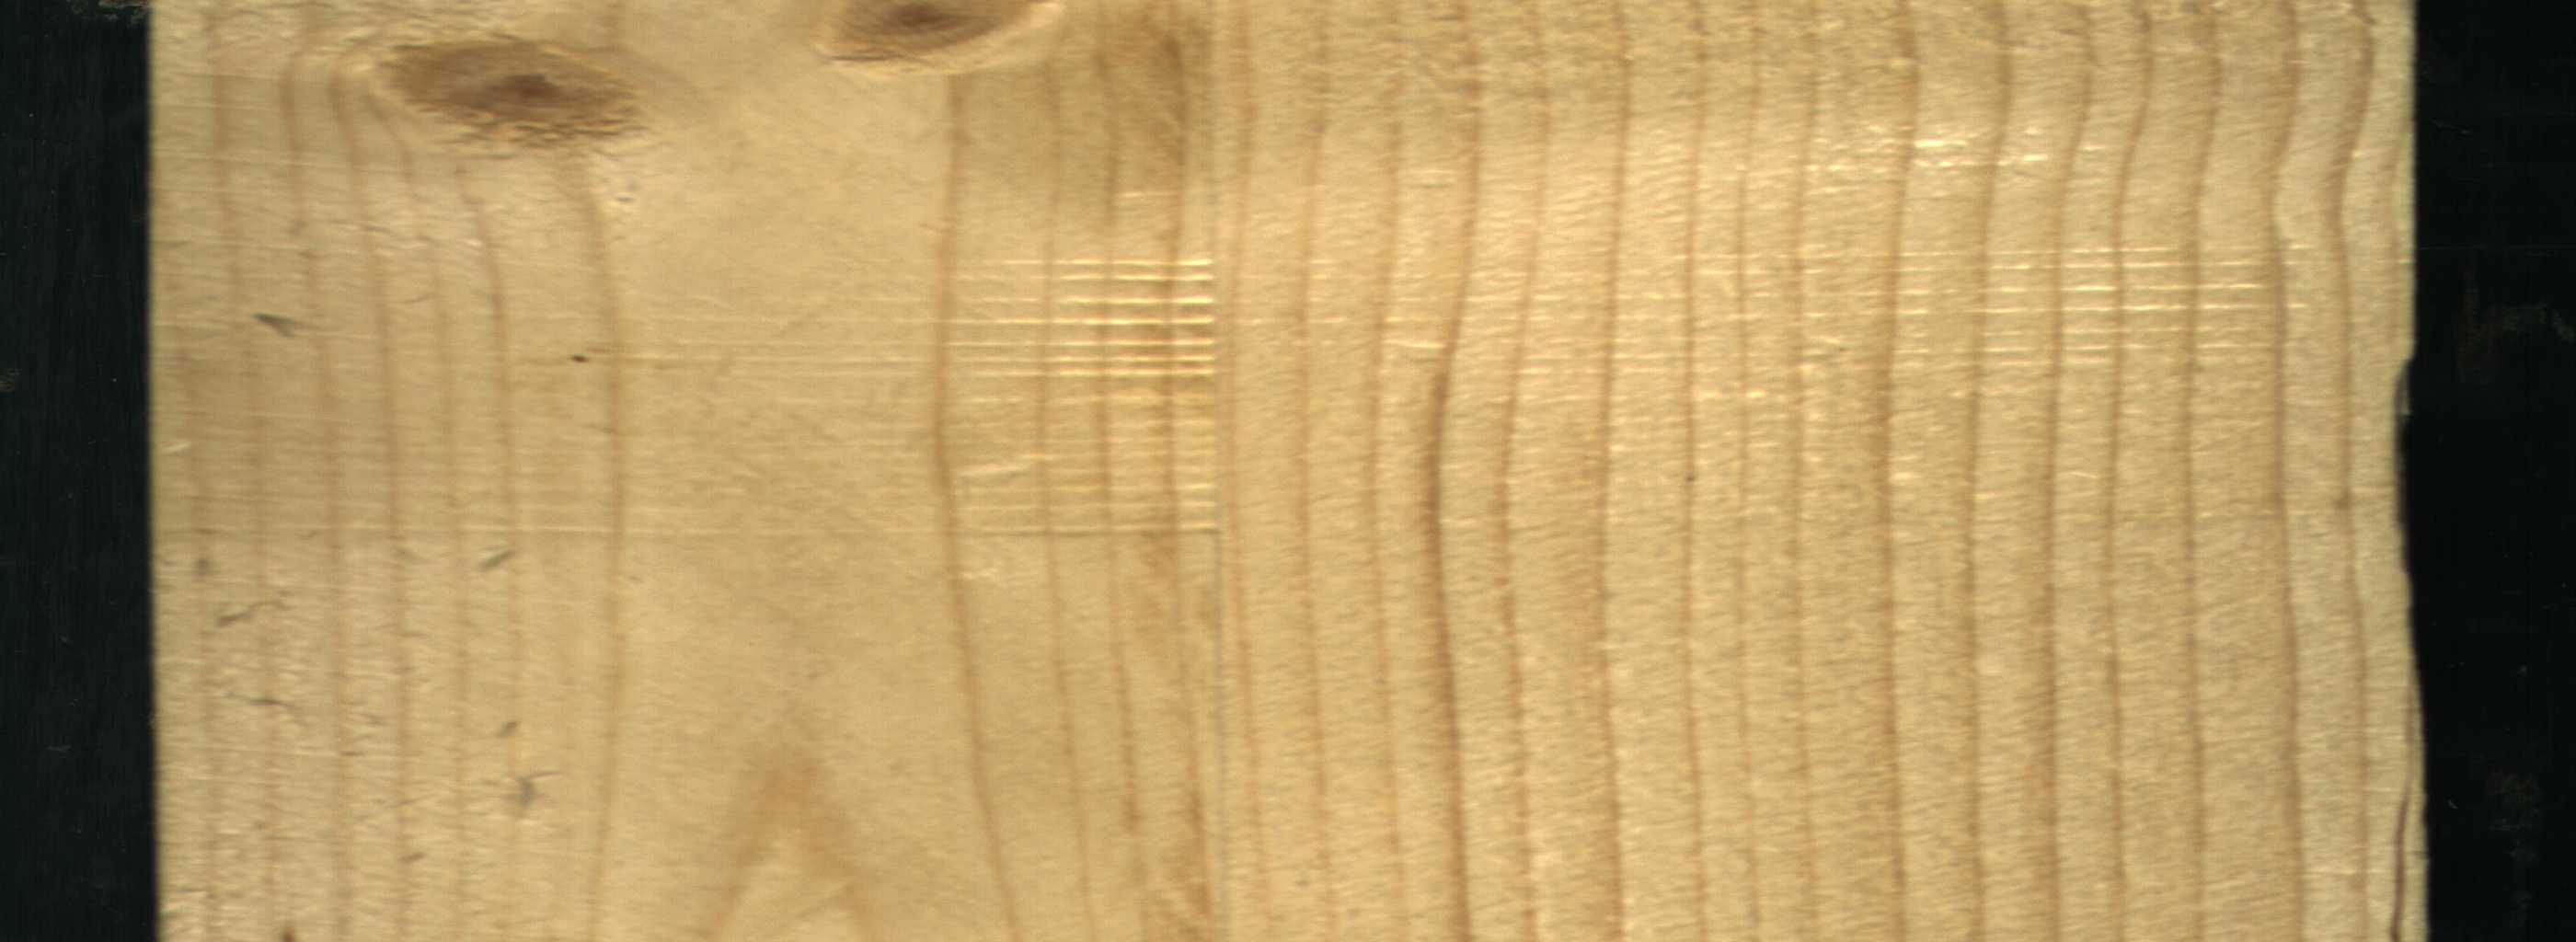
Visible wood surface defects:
Live_Knot
Live_Knot